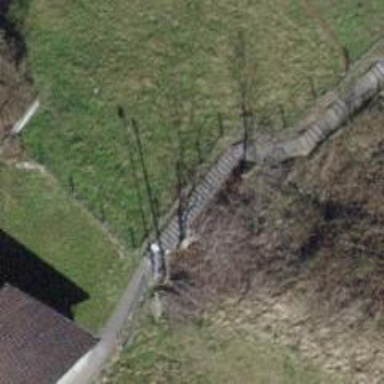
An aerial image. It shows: Road with steps.